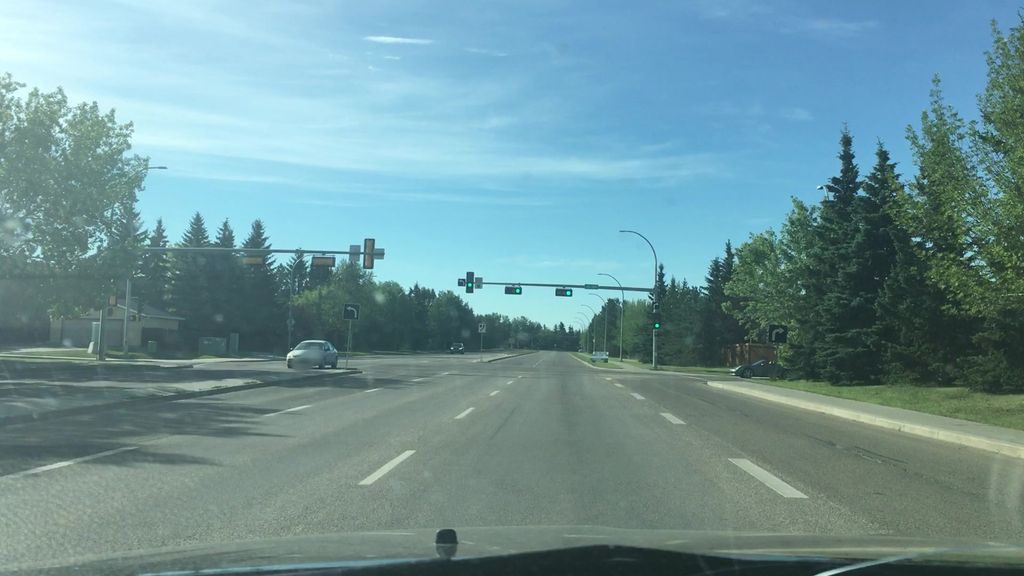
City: edmonton